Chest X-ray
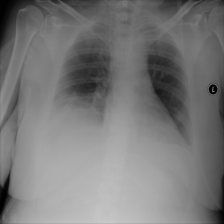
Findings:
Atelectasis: negative
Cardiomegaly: negative
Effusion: positive
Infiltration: negative
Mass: negative
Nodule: negative
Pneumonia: negative
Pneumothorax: negative
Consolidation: negative
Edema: negative
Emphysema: negative
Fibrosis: negative
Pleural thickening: negative
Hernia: negative